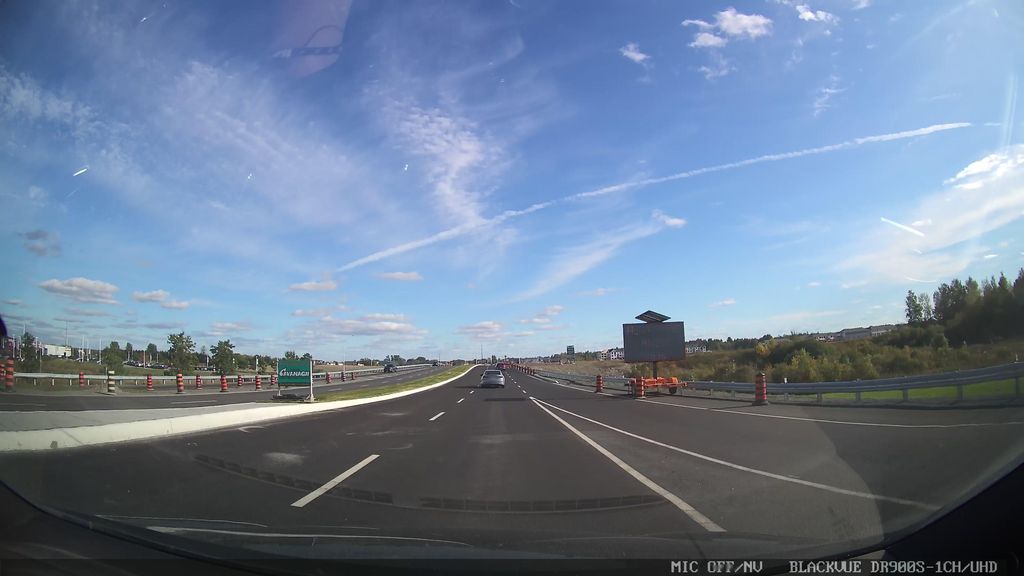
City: ottawa-gatineau